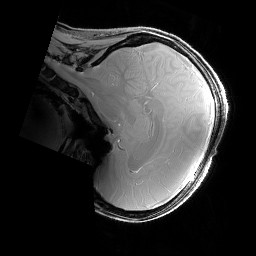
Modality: PDw
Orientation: sagittal
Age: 26
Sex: female
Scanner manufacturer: siemens
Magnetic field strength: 6.98 T
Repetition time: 1.3 s
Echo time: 0.00231 s